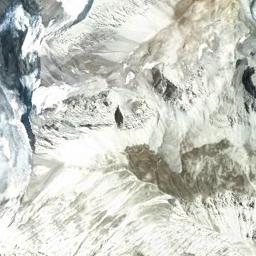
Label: snowberg